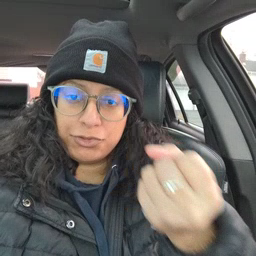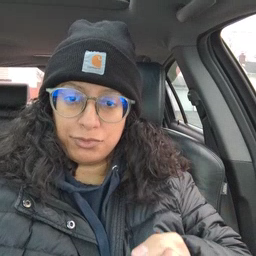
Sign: drawer